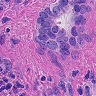
Metastatic tissue present: yes